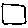
Label: square